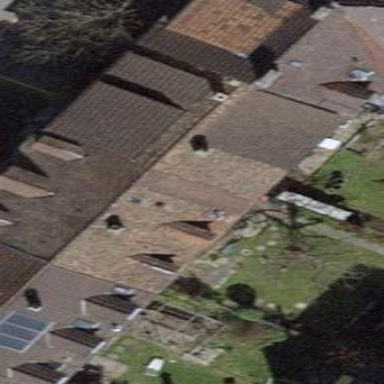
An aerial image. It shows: Gabled house with tiled roof.